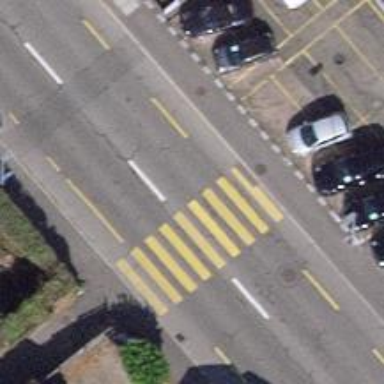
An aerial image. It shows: Uncontrolled zebra crossing on the road.